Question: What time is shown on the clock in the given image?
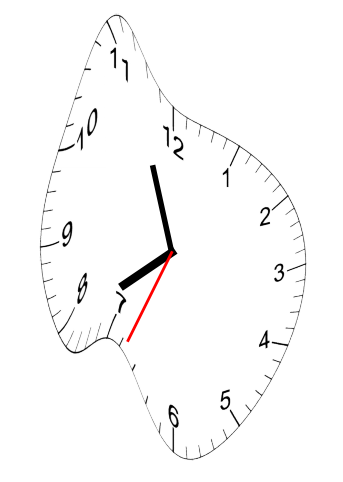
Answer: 07:56:34